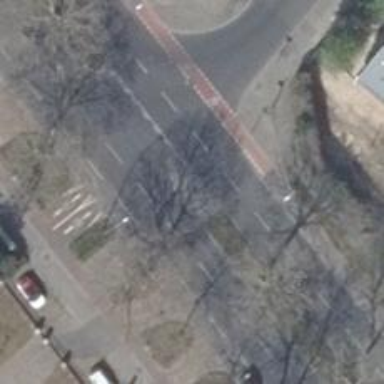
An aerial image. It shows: Footway that serves as traffic island.